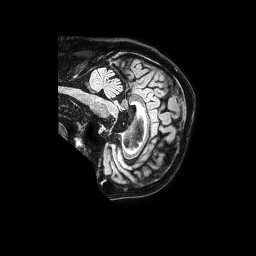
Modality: FLAIR
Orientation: sagittal
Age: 75
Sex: male
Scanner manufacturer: philips
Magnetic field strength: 1.5 T
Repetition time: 4.8 s
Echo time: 0.3 s